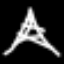
Label: The Eiffel Tower